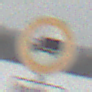
Verkehrszeichen: VerbotFuerKraftfahrzeugeUeberDreiKommaFuenfTonnen
Zusatzzeichen unten: SonstigeFahrzeugePersonengruppenFrei1
Umgebung: Outdoor, Nature
Tageszeit: MorningAfternoon
Wetter: Overcast
Licht: Natural
Jahreszeit: Winter
Kontrast: LowContrast